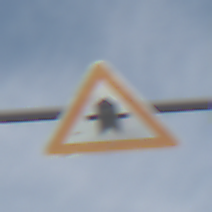
Verkehrszeichen: Vorfahrt
Umgebung: Outdoor, Nature
Tageszeit: MorningAfternoon
Wetter: PartlyCloudy
Licht: Natural
Jahreszeit: NotSpecified
Kontrast: HighContrast